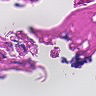
Metastatic tissue present: no